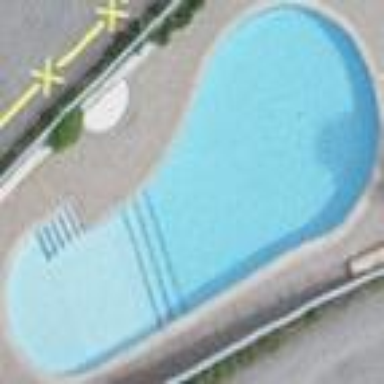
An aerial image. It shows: Outdoor swimming pool located in leisure land.